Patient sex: F
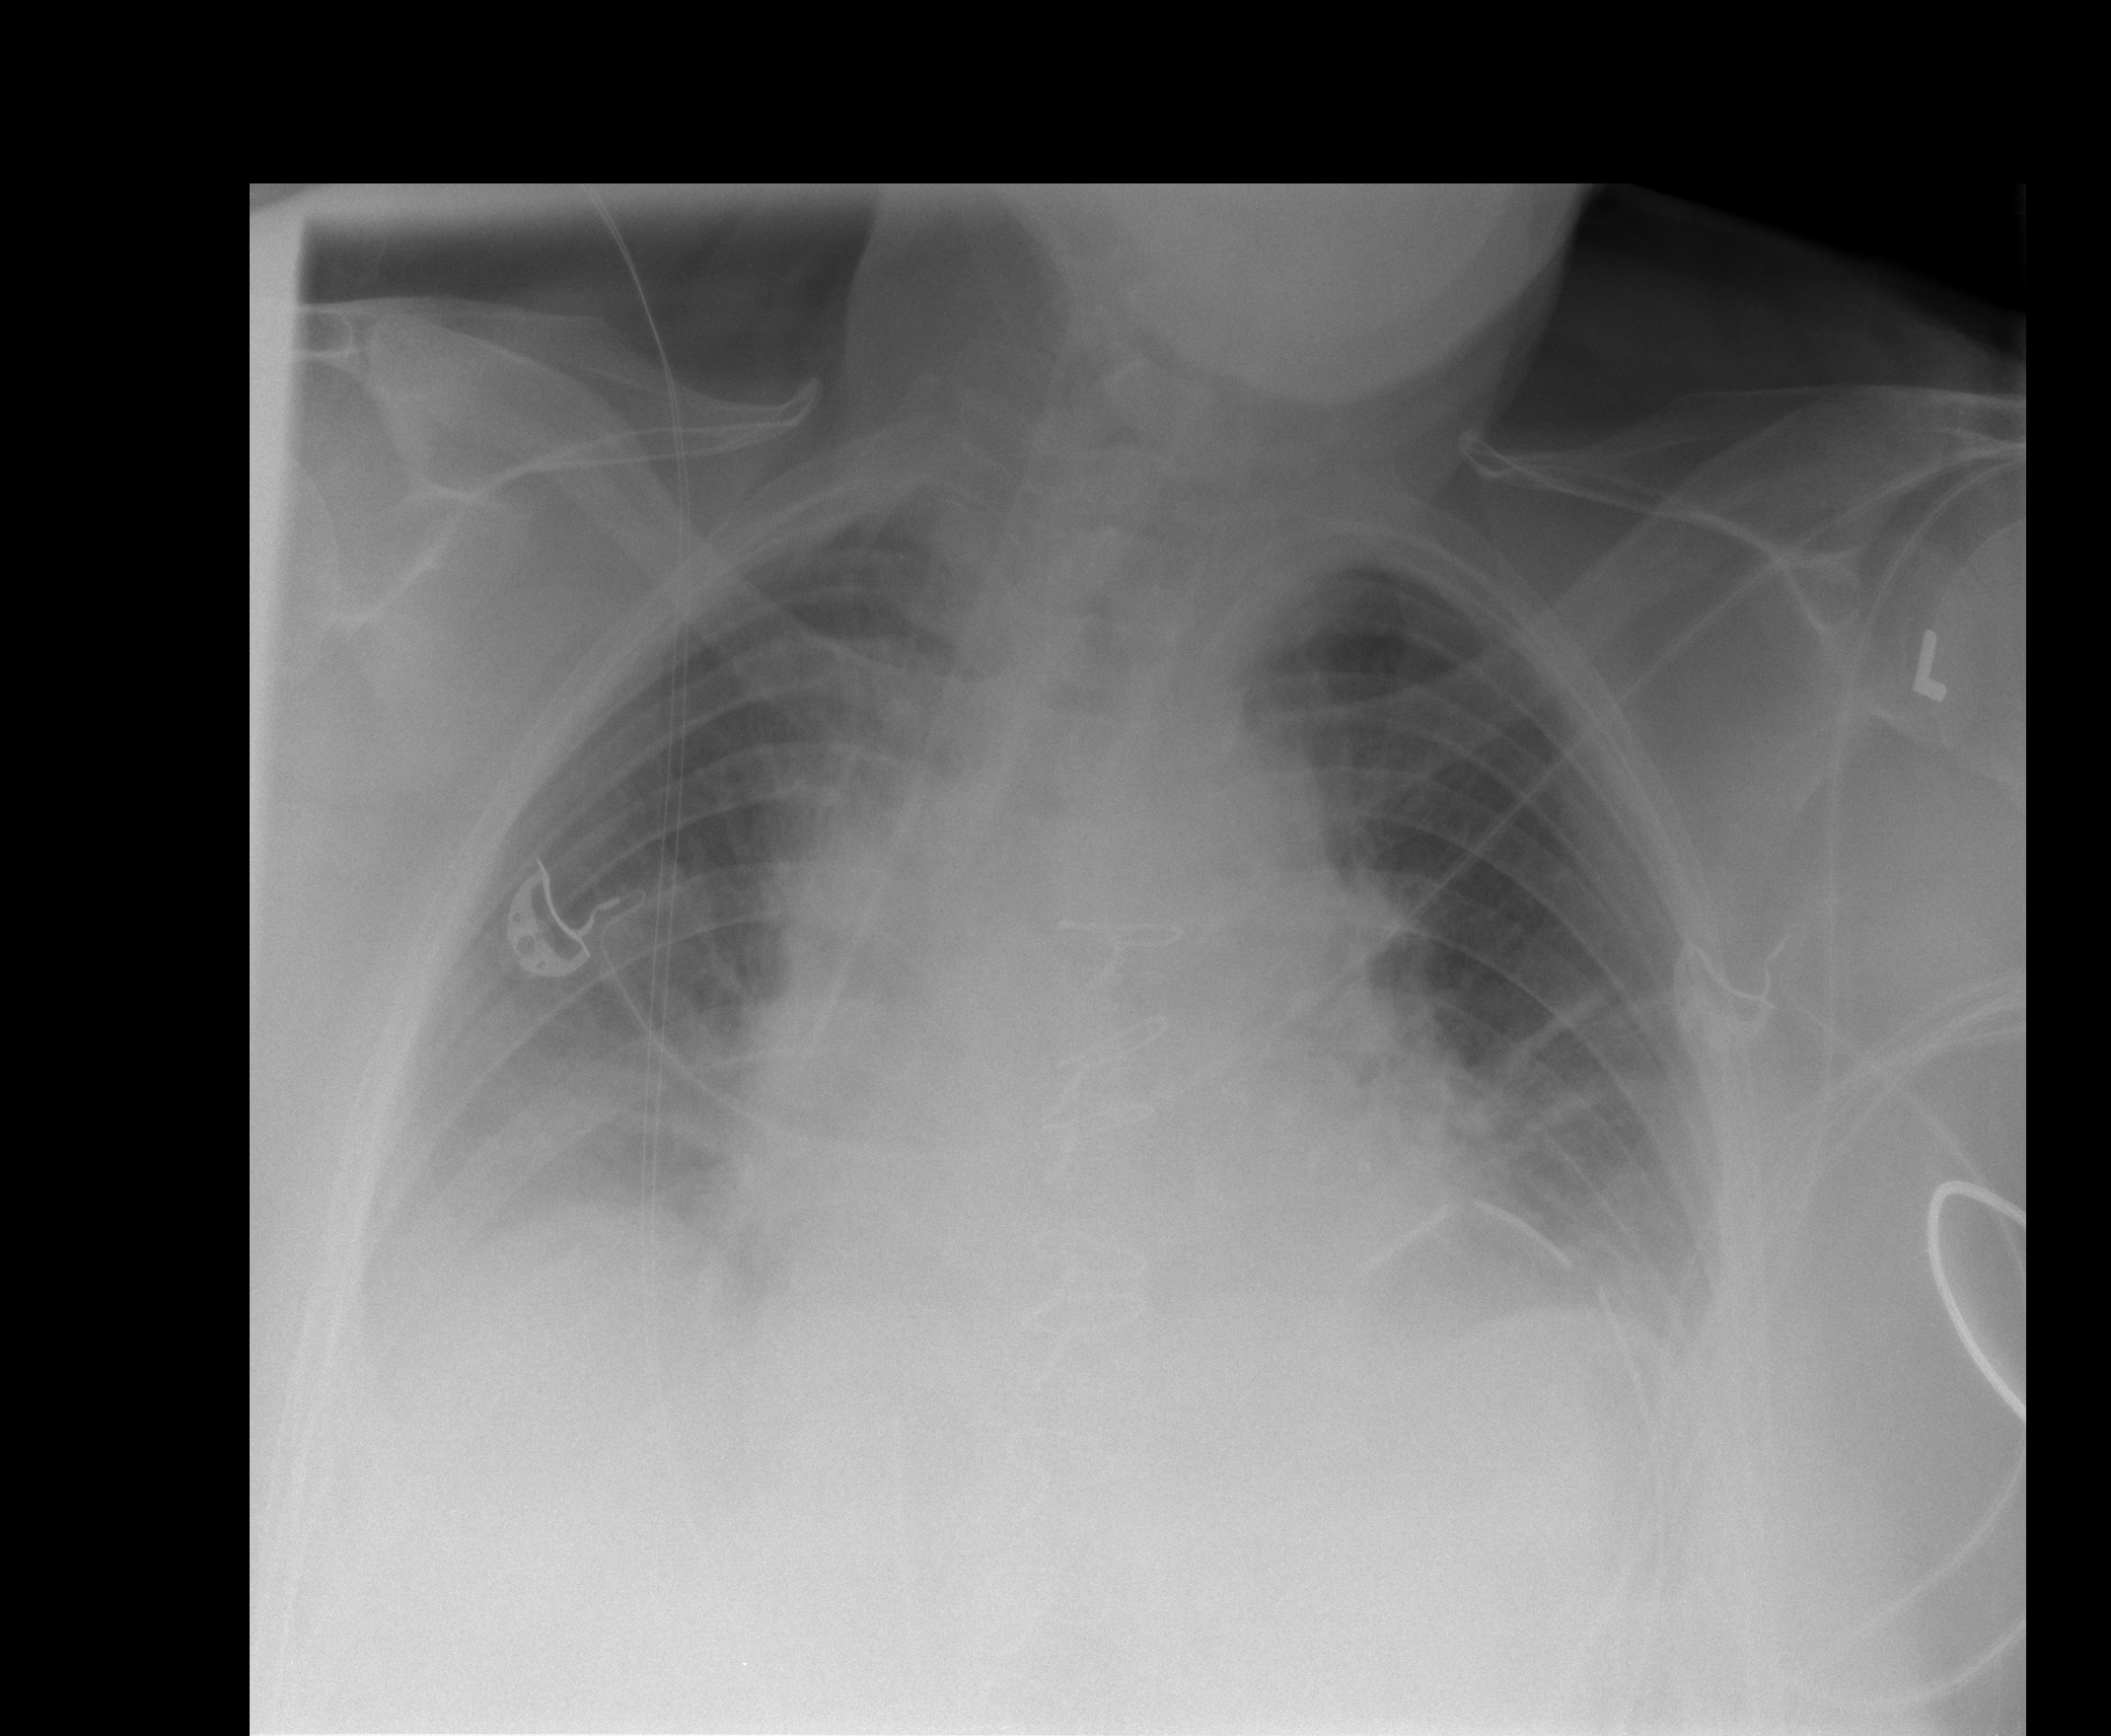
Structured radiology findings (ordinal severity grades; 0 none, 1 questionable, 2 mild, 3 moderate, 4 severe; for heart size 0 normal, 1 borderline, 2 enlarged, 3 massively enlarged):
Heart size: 0
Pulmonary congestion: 2
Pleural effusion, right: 2
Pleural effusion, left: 2
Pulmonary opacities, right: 0
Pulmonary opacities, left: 0
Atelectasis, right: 3
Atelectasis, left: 3